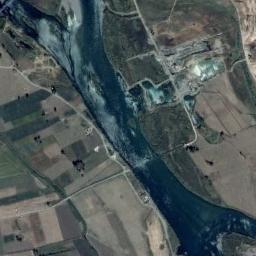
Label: river